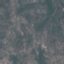
Label: HerbaceousVegetation